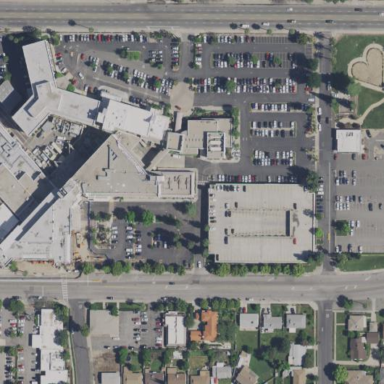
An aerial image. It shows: Hospital providing healthcare services.